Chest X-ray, PA view. Patient: 48 years old, sex F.
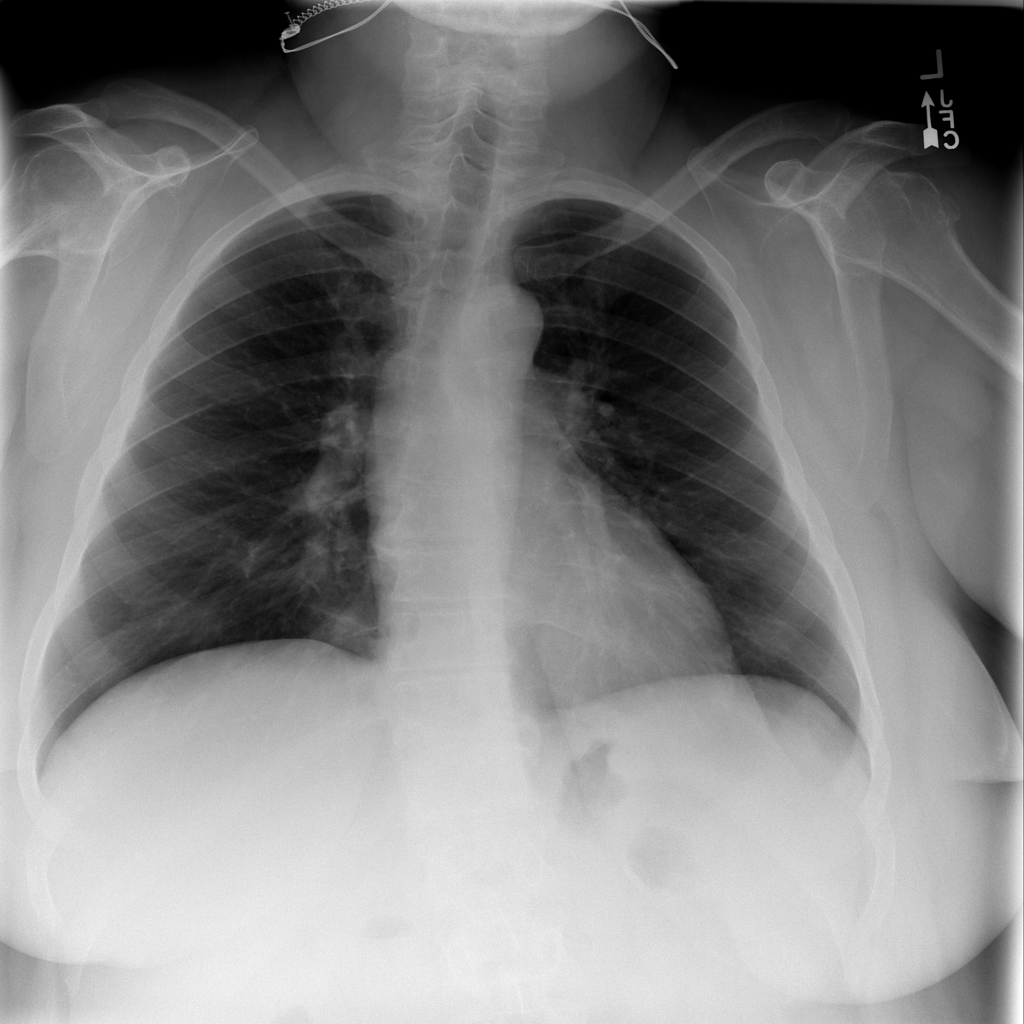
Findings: No Finding